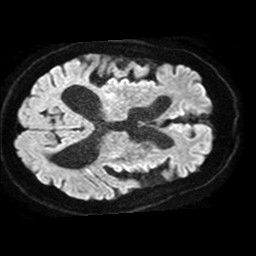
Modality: TRACE
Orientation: axial
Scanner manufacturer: philips
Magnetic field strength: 1.5 T
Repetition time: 3.648 s
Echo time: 0.09255 s